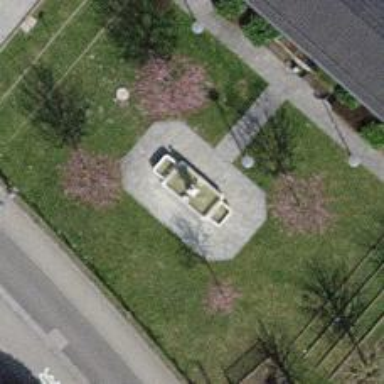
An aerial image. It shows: Beautiful fountain.